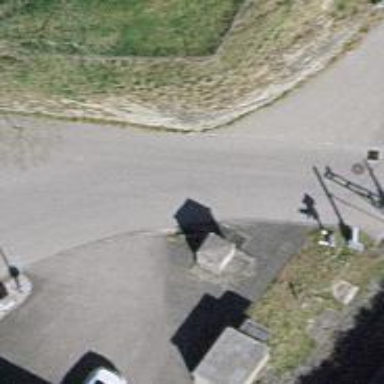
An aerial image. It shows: Guidepost providing information.